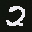
Label: 2